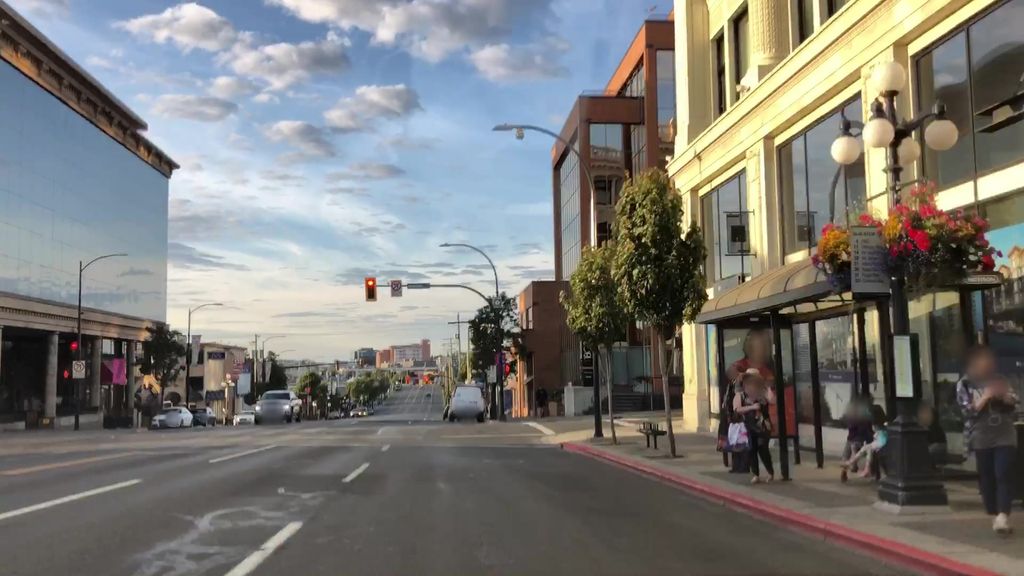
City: victoria